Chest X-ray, PA view. Patient: 66 years old, sex M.
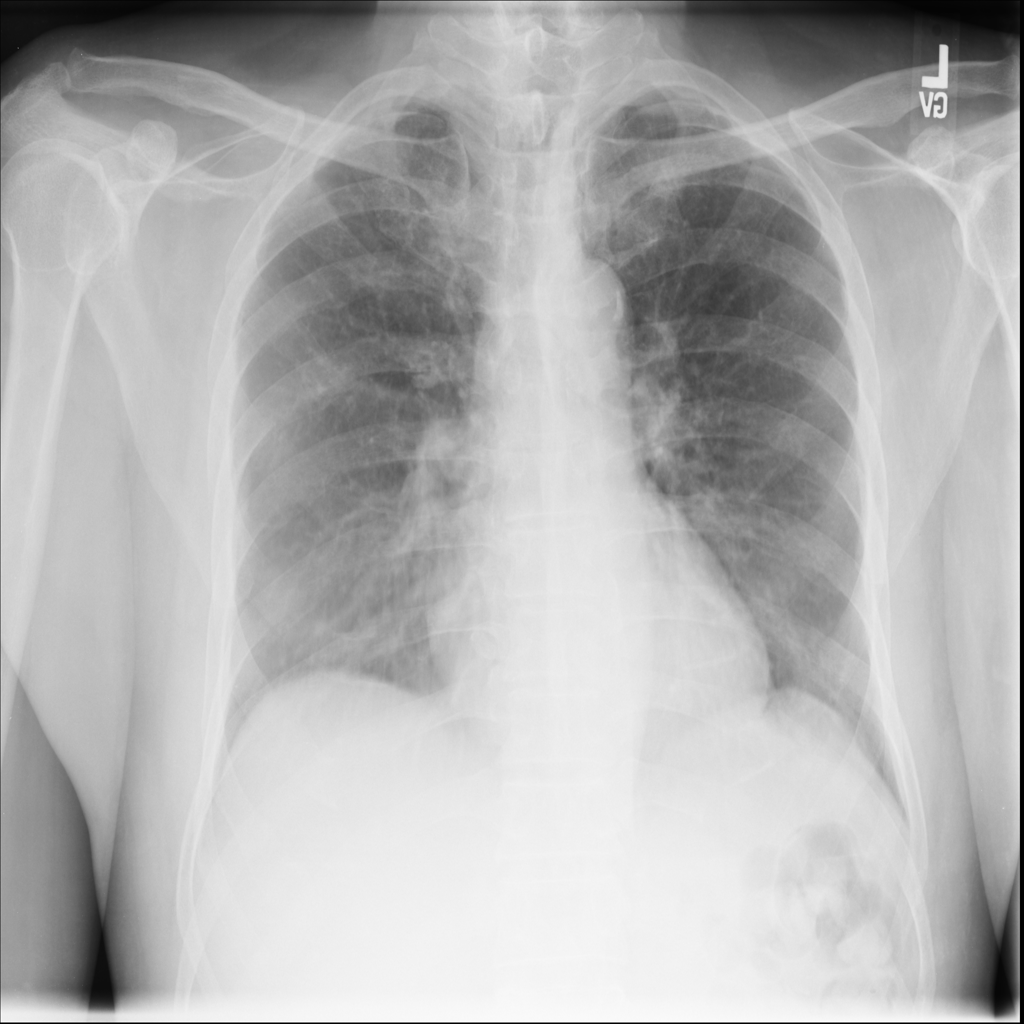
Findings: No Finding